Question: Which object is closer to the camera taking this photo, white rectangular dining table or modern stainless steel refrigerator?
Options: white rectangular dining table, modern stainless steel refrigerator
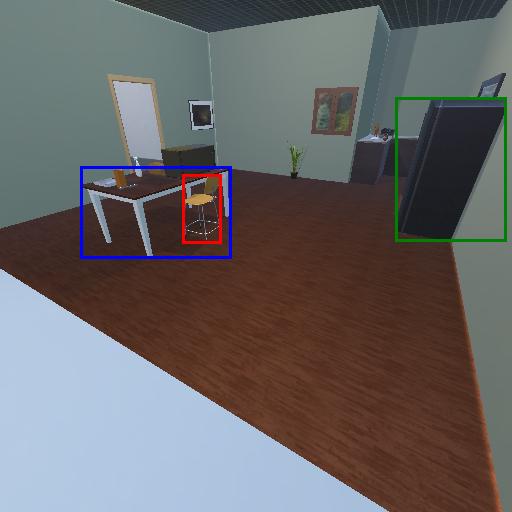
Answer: white rectangular dining table